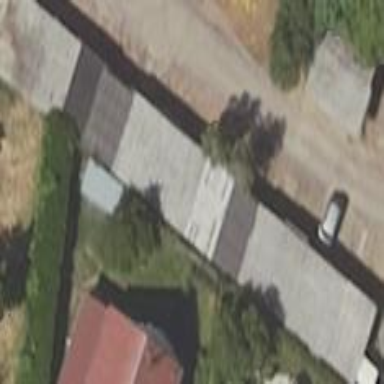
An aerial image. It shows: Group of garages.